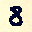
Label: 8